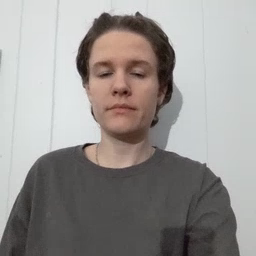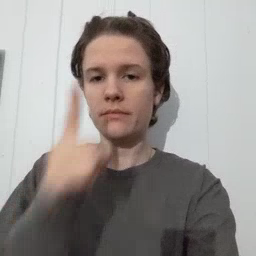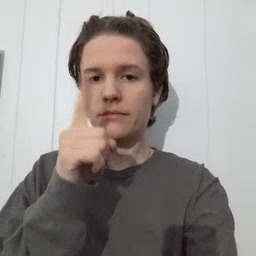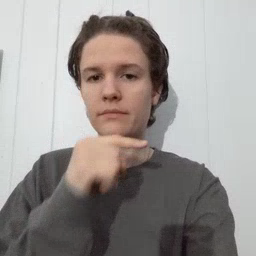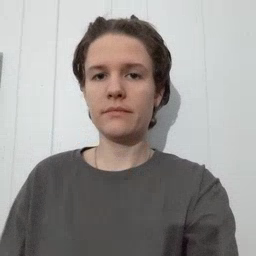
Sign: mouse